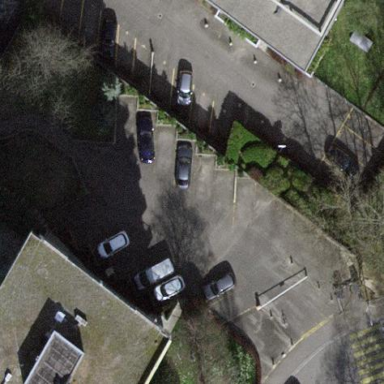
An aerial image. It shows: Parking area with surface.